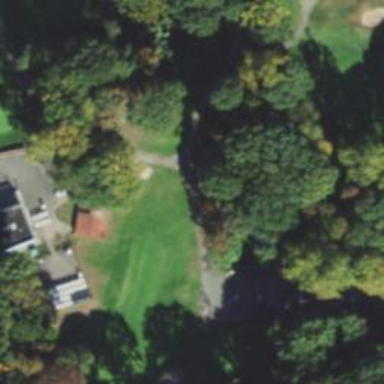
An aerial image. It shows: Path for both road and golf.